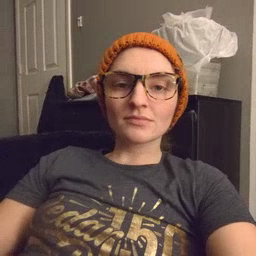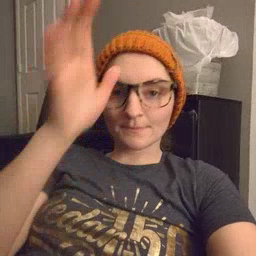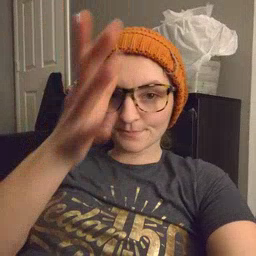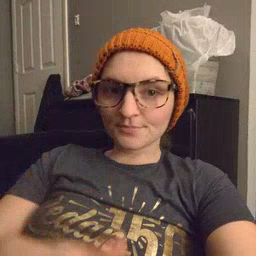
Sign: grandpa